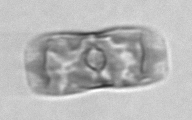
Label: pennate_morphotype1